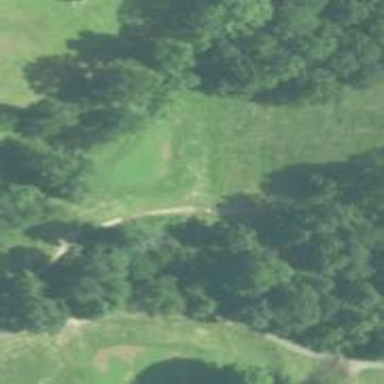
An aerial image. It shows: Golf hole.